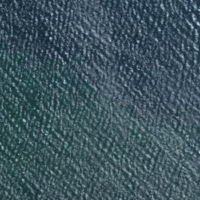
EUNIS habitat code: 14
Species observed at this site:
Fulica atra